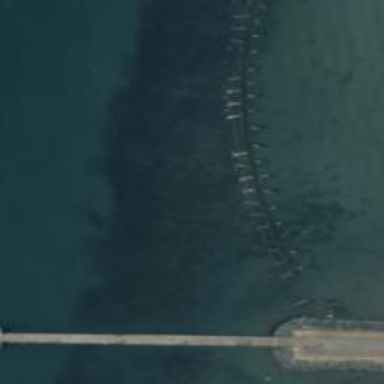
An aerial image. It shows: Pier that has been ruined.